Brain MRI, t1w sequence, axial 2D slice.
Patient: age 32, sex F, weight 95 kg, height 1.95 m
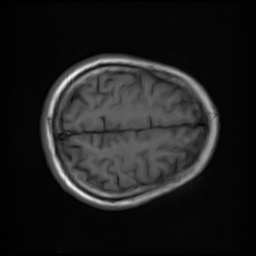